Field crop: tomato
Growth stage: 1
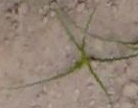
Species: cyperus